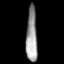
Tissue: lung
Cell type: Others
Senescence score: 0.2347
Nuclear area (px): 604
Mean DAPI intensity: 151.31